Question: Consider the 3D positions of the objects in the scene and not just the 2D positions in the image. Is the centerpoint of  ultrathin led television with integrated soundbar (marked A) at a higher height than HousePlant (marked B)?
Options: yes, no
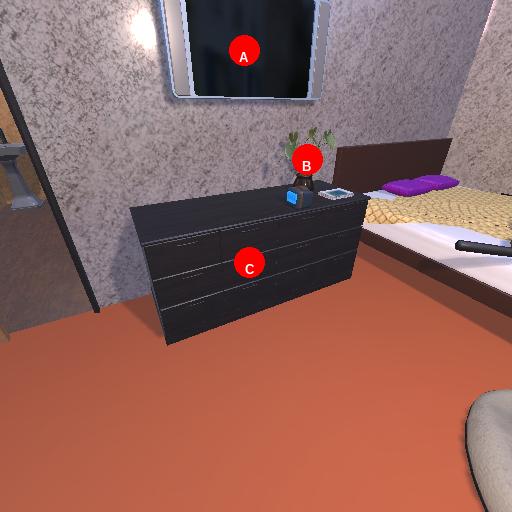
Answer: yes